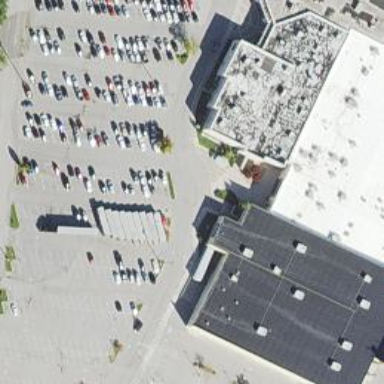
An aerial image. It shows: Retail building.